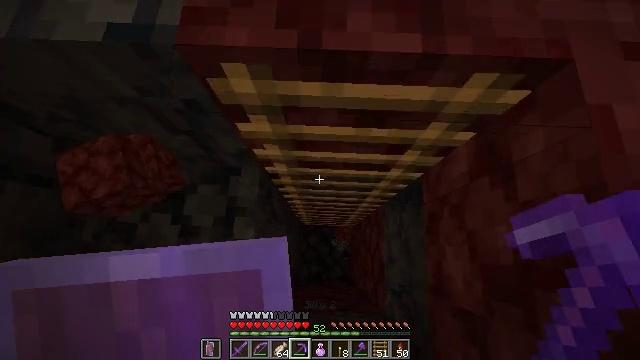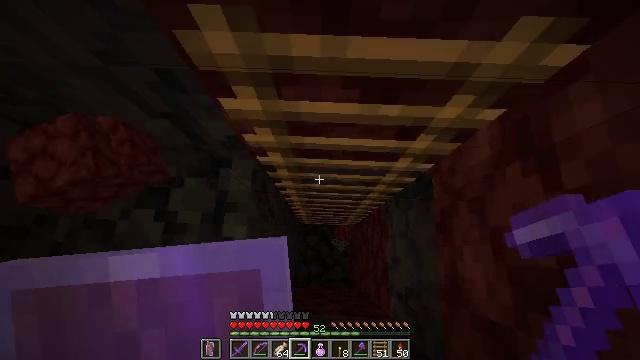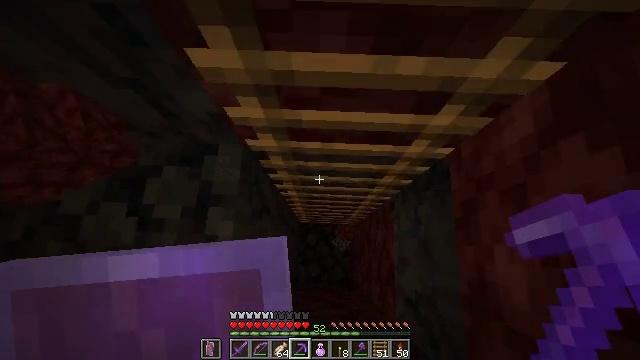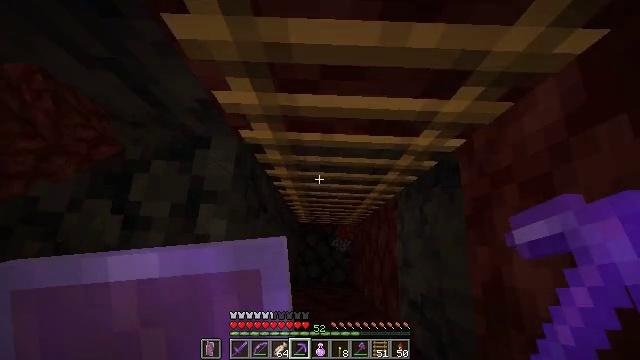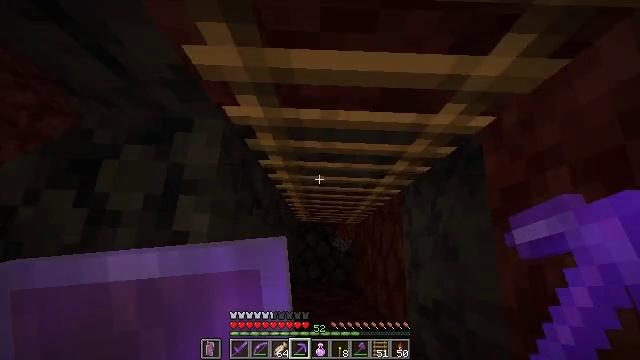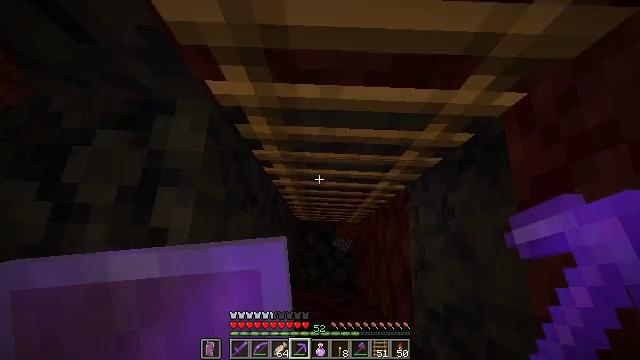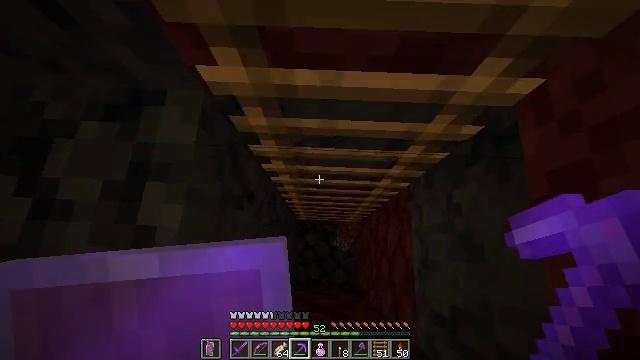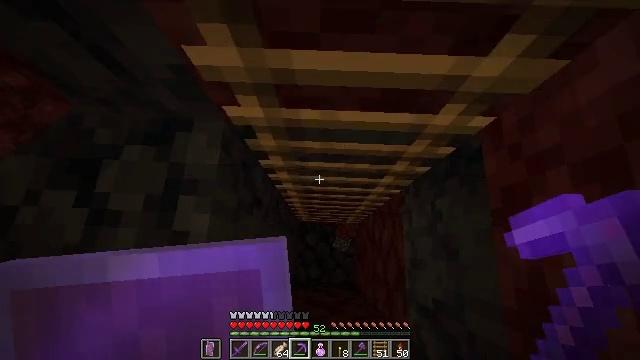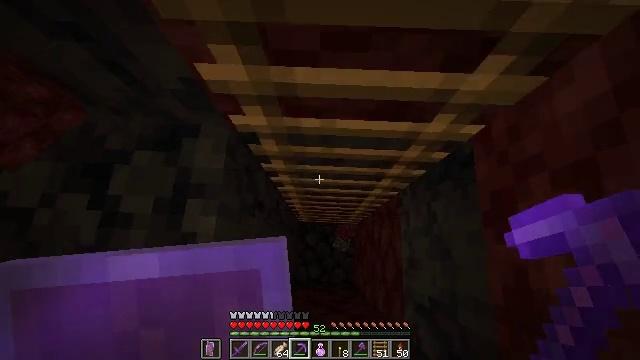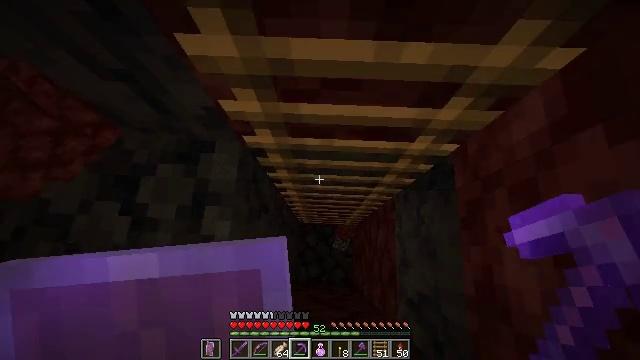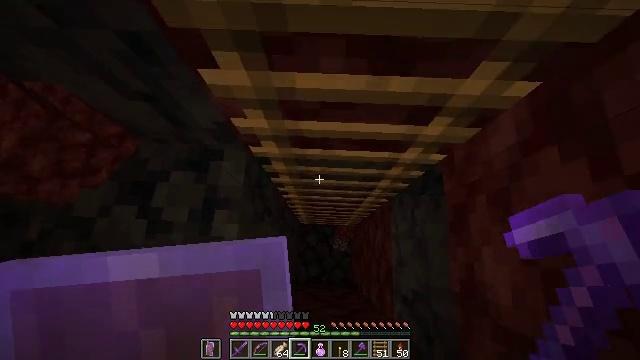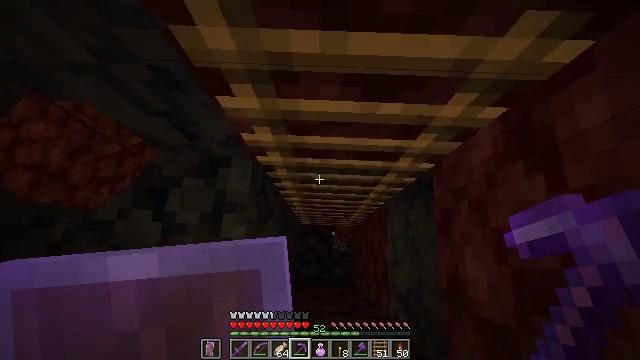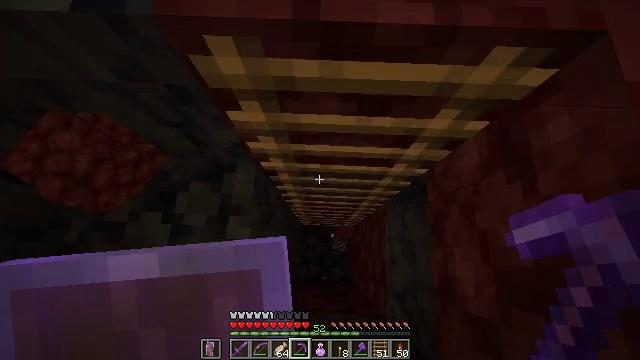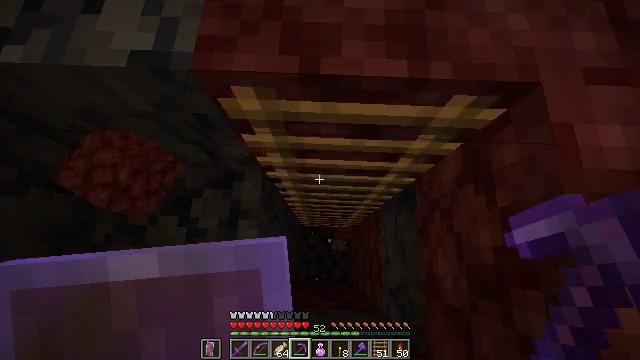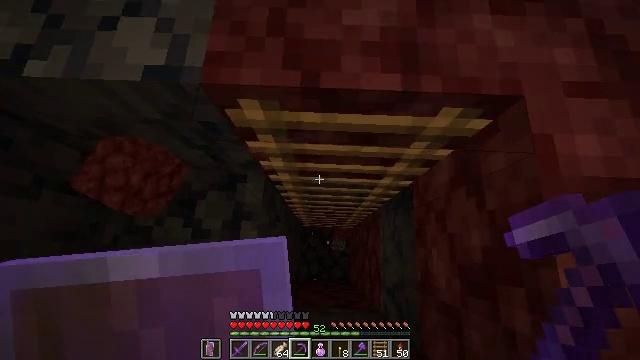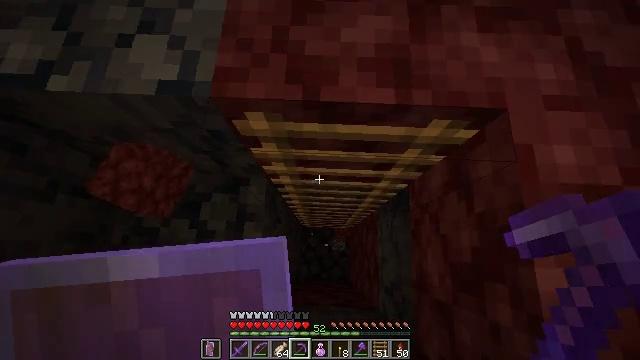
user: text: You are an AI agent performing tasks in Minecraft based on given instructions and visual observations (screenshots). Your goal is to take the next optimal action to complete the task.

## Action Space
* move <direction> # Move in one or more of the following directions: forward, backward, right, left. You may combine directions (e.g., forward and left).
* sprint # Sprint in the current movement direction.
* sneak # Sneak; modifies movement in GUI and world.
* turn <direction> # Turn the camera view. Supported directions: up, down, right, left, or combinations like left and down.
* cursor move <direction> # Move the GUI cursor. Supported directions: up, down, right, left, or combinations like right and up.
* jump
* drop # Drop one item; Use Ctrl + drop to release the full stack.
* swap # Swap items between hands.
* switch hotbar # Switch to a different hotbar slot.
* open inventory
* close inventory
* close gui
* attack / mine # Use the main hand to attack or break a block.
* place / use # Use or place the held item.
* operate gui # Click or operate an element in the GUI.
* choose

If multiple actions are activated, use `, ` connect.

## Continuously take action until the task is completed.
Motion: motion action
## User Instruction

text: Obtain basalt from the terrain.
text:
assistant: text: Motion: no_op
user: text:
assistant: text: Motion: no_op
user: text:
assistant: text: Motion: no_op
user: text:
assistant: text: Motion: no_op
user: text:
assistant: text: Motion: jump
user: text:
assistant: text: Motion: jump
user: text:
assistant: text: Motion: jump
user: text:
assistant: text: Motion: jump
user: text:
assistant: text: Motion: jump
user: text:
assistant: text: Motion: jump
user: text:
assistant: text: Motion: jump
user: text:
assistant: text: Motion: jump
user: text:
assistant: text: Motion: jump
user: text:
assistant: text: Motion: no_op
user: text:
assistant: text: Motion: no_op
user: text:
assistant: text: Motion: jump
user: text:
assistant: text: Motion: jump
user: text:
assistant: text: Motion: jump
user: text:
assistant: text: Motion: sneak
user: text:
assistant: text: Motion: sneak
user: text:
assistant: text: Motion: sneak
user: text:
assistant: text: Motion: sneak
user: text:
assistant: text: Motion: sneak
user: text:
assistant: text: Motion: sneak
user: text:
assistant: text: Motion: sneak
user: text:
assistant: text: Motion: sneak
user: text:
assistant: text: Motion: sneak
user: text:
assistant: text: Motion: sneak
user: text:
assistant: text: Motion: sneak
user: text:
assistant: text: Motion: sneak